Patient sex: F
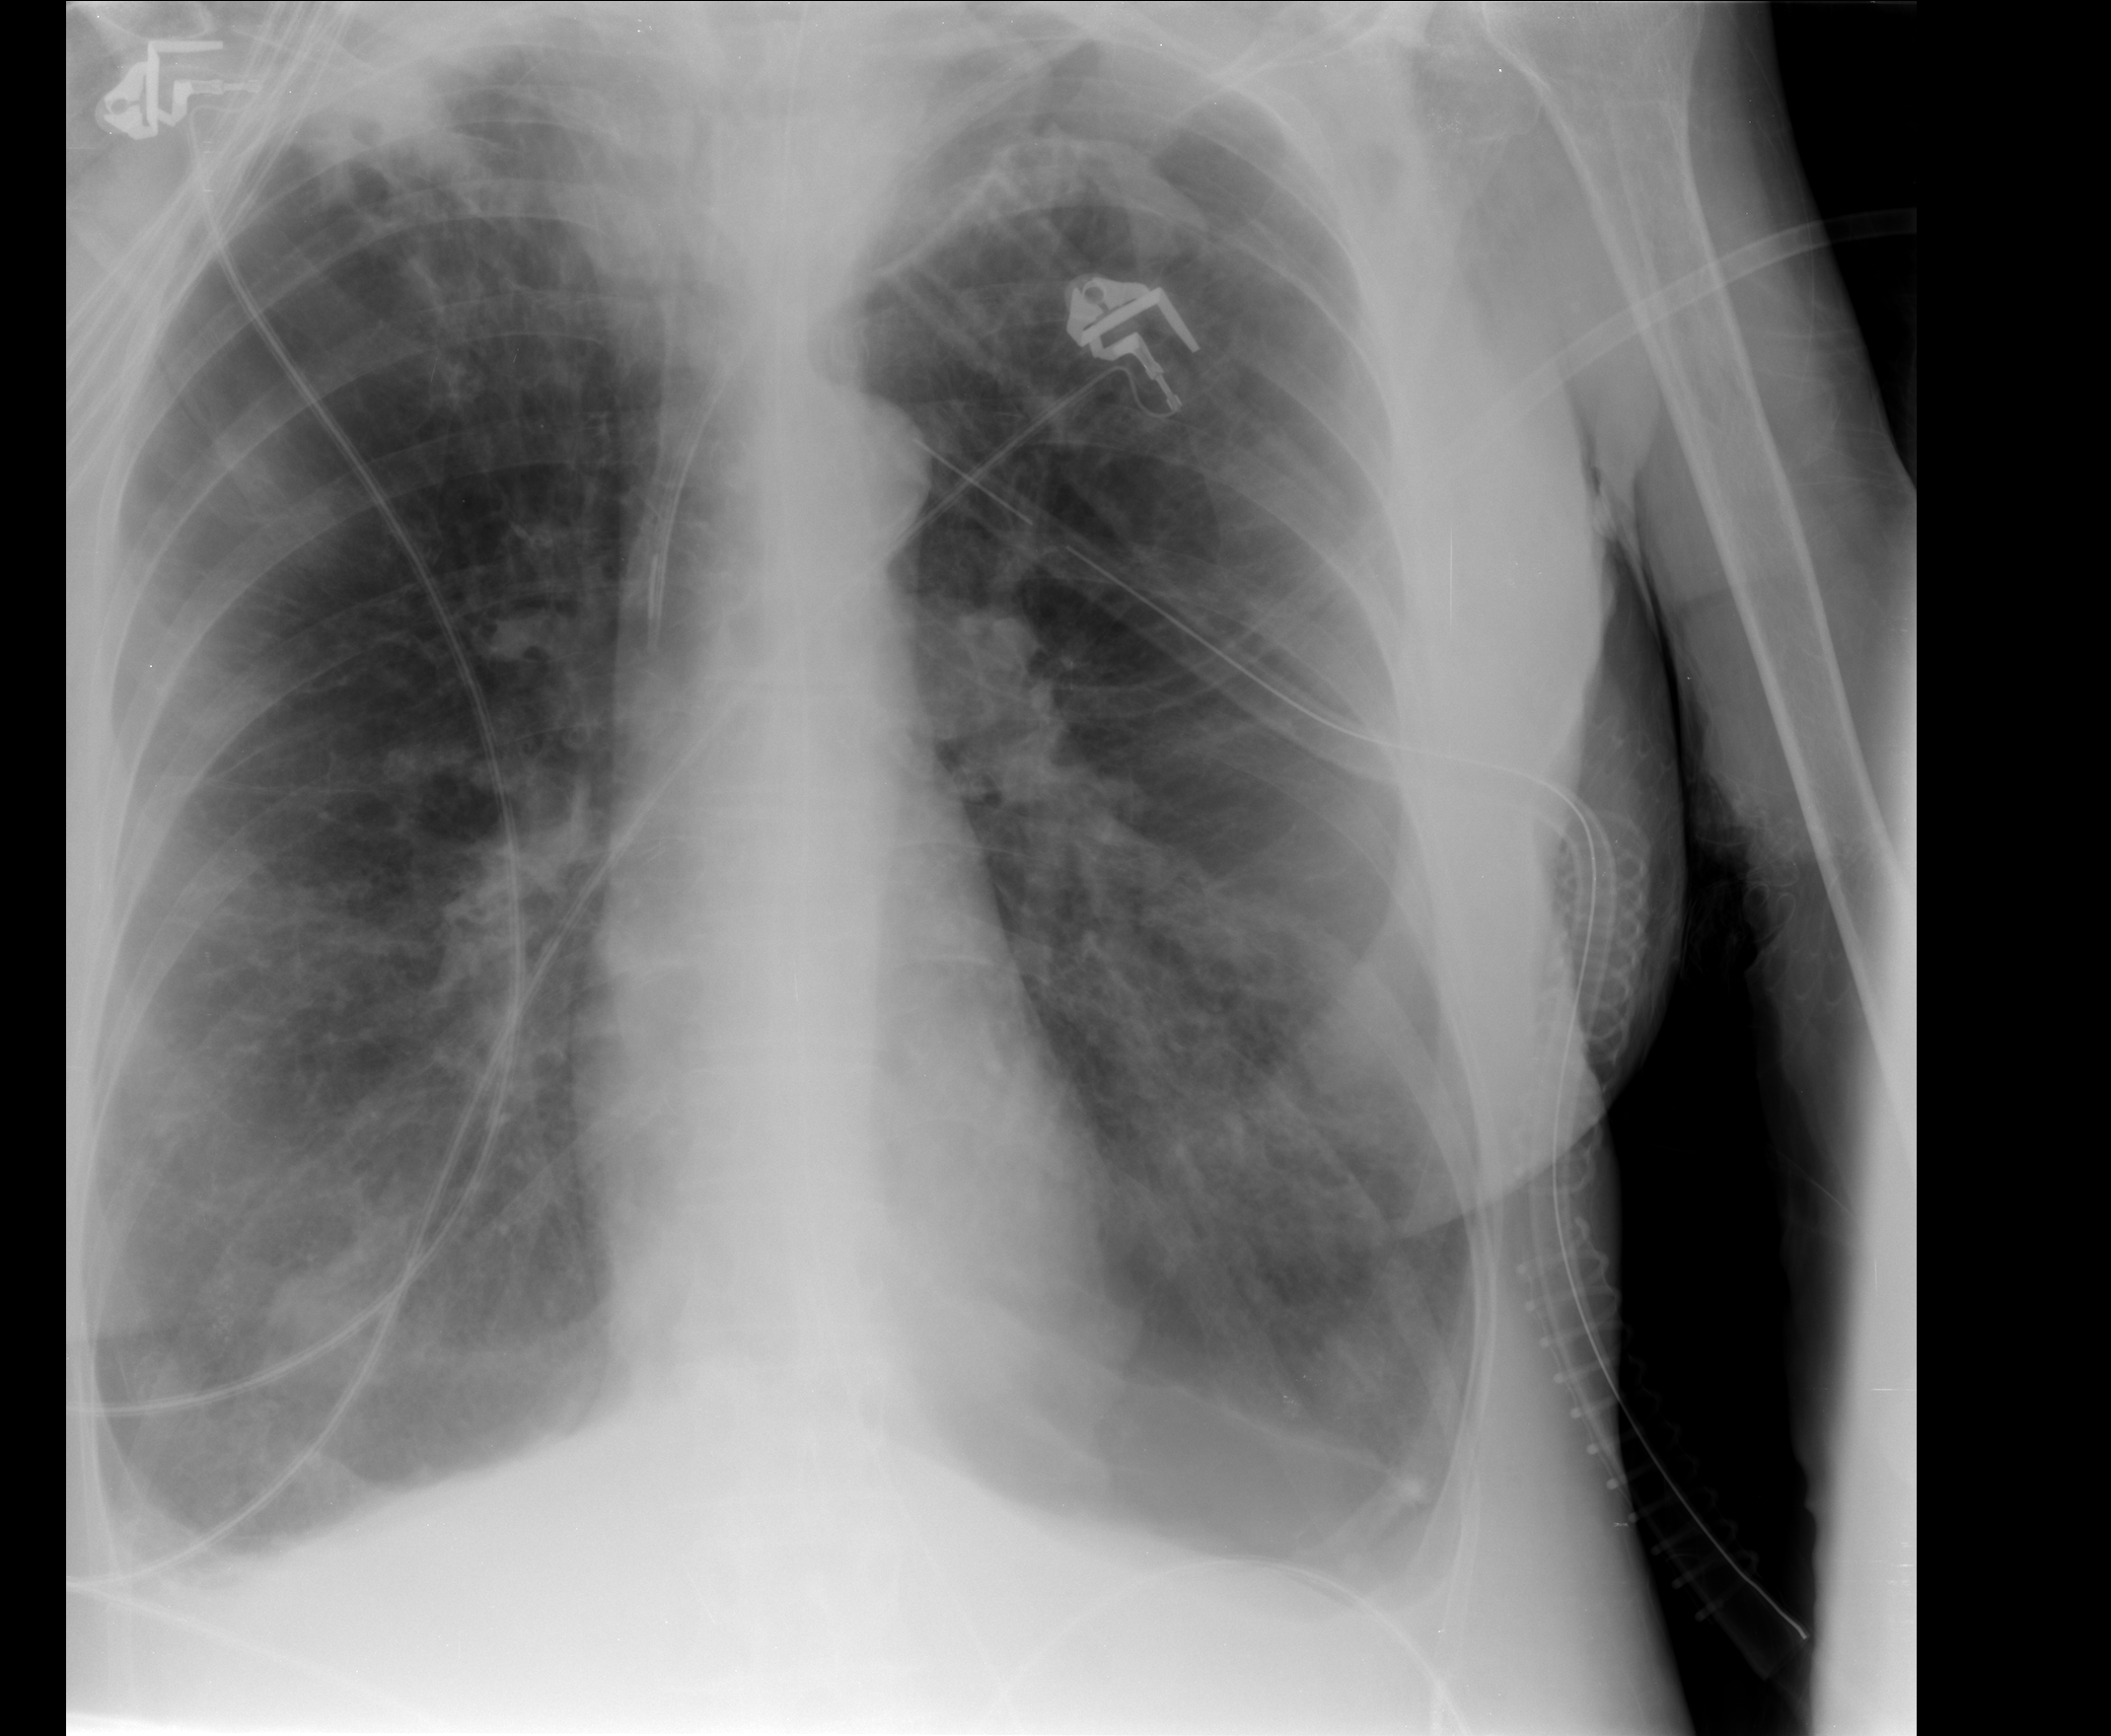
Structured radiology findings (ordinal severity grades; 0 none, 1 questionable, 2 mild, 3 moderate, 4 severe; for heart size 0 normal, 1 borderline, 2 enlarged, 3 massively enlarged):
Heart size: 0
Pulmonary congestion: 0
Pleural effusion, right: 2
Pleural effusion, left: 2
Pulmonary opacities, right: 2
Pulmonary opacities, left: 2
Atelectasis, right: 2
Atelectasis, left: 2